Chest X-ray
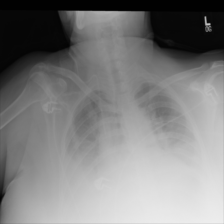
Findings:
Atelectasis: negative
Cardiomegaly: negative
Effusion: positive
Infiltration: positive
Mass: negative
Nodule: negative
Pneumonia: negative
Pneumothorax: negative
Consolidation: negative
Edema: negative
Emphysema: negative
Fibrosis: negative
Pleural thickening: negative
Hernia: negative